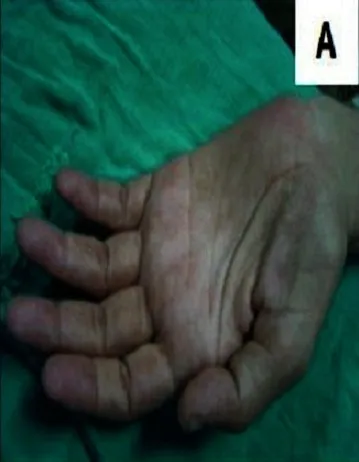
Our patient's left hand showing an atrophy of thenar and hypothenar muscles.
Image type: medical_photograph (other_medical_photograph)